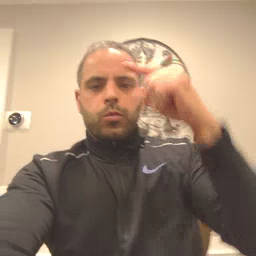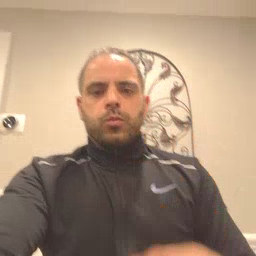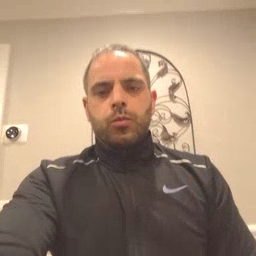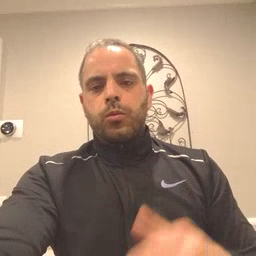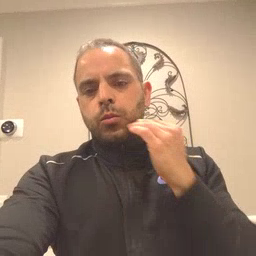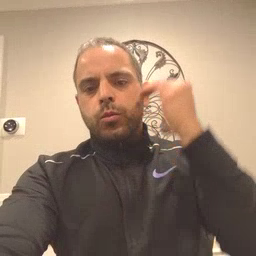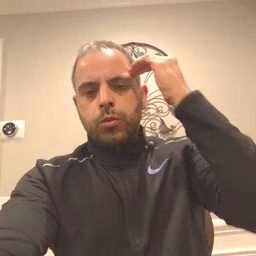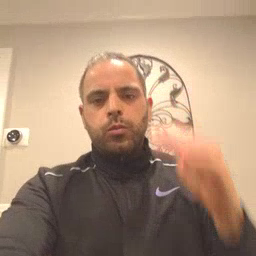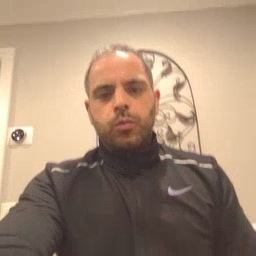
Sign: head